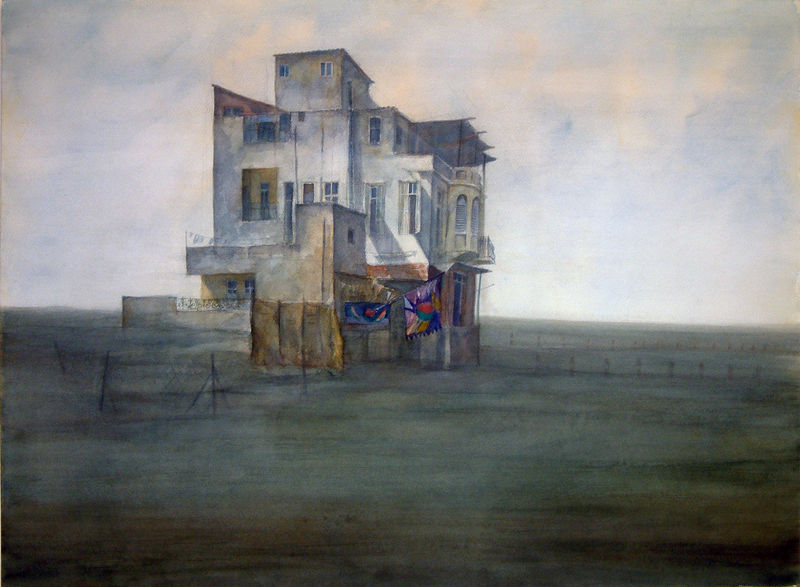
Titel: The Abandoned House
Künstler: Vassili Grigorieff
Standort: Amherst (Massachusetts, USA)
Institution: Mead Art Museum, Amherst College
Schlagwörter: balcony, window, empty, gray, windows, washing, clouds, sky, building, house, sea, water, grass, drawing, color, cubist, door, flag, abstract, fence, meadow, clothes, ink, watercolor, pencil, gras, home, fog, haze, mist, awning, lonely, laundry, clothesline, net, deserted, monotone, patio, penicl, blankets, colorful shawl